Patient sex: M
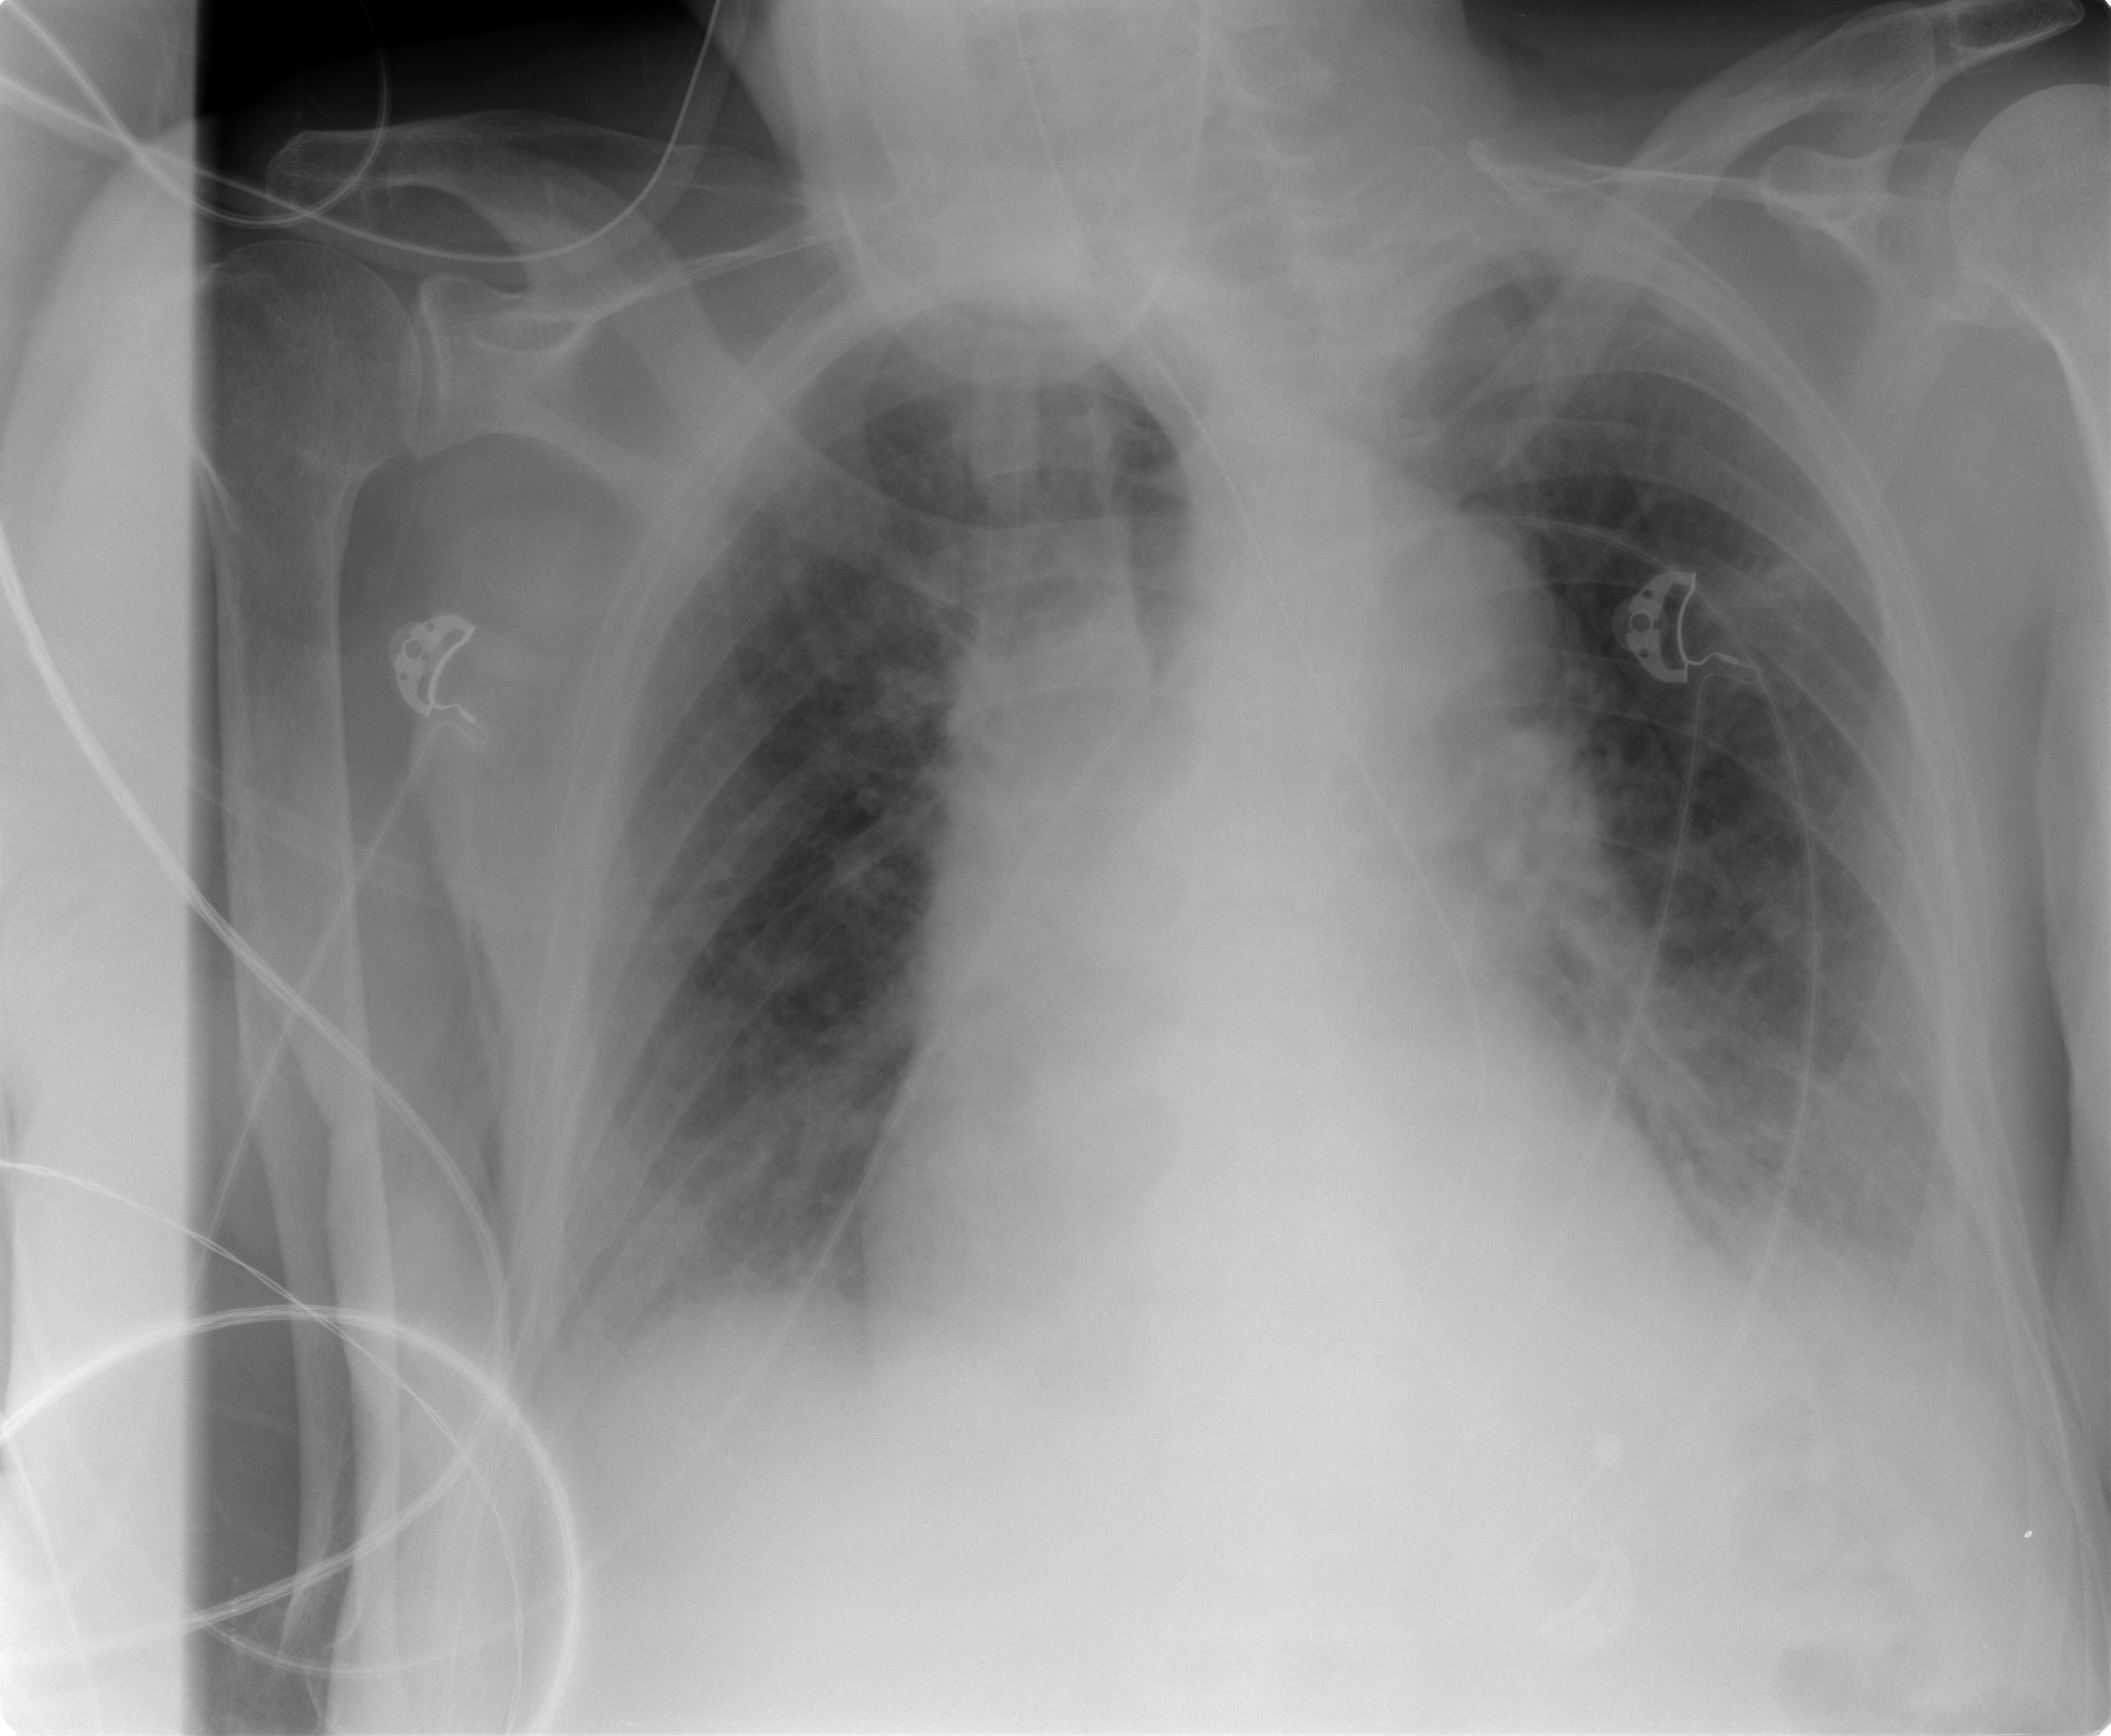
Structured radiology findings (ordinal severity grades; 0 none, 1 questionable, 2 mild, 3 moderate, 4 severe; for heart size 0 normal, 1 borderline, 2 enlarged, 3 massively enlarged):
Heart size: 2
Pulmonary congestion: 2
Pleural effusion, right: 2
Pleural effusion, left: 2
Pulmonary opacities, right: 0
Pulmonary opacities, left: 0
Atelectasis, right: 2
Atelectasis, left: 2